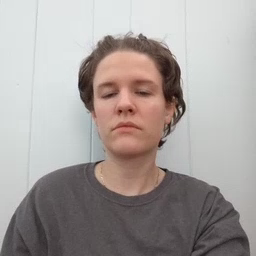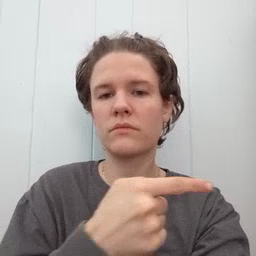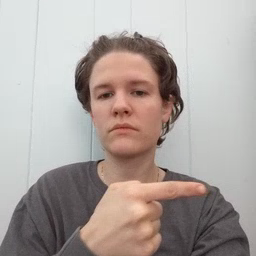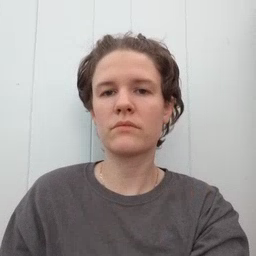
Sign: hesheit